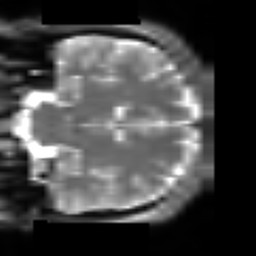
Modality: T2w
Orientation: coronal